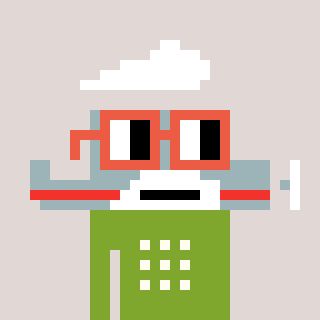
a pixel art character with square orange glasses, a plane-shaped head and a slimegreen-colored body on a warm background